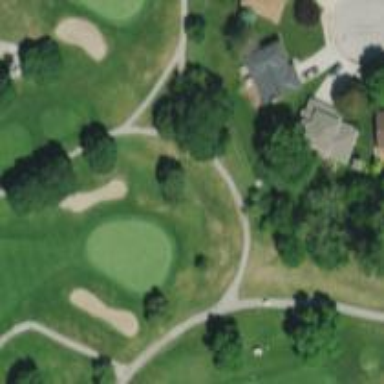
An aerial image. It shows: Well-maintained golf cart path.